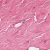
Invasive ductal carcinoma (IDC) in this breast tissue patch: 0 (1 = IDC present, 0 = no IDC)